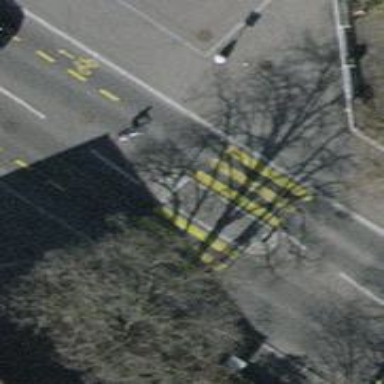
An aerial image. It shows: Uncontrolled zebra crossing with pedestrian island.